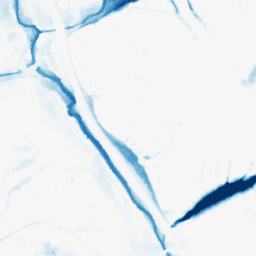
Category: morphological
Decomposition family: morphological_ellipse
Decomposition parameters: operation: closing
width: 30
height: 20
Upsampling method: cubic_mitchell
Upsampling parameters: scale: 4
Upsampling scale: 4